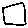
Label: square